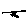
Label: line